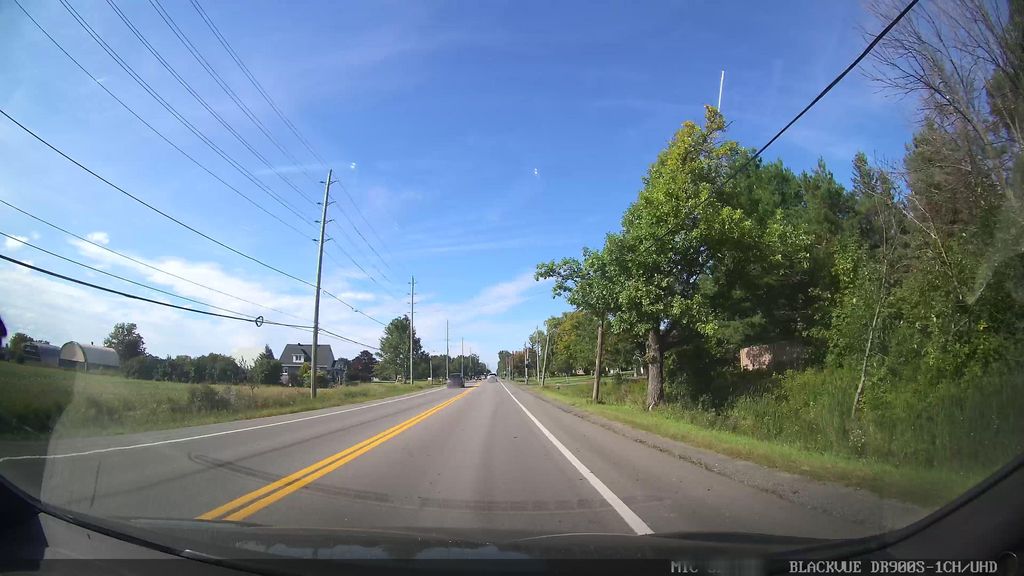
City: ottawa-gatineau